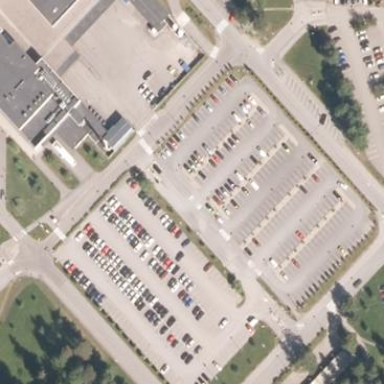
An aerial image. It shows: Parking space.